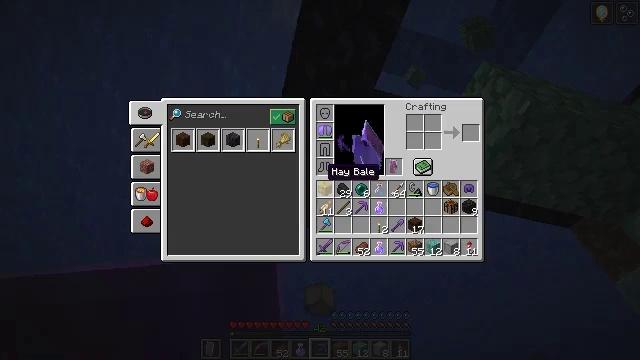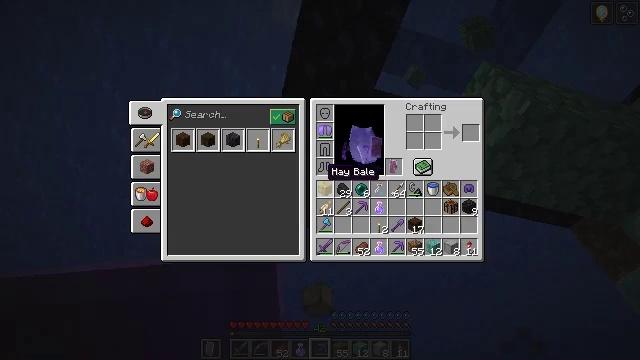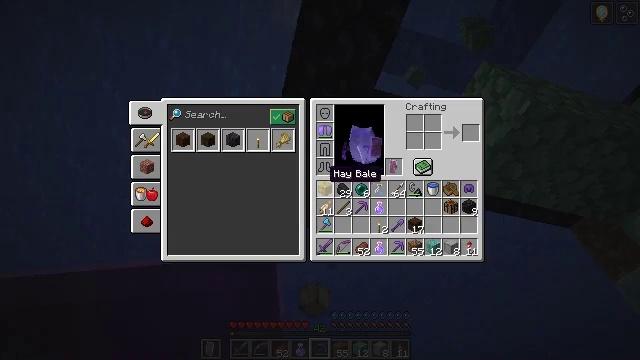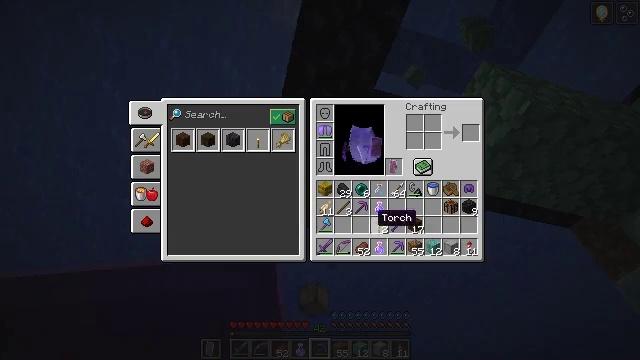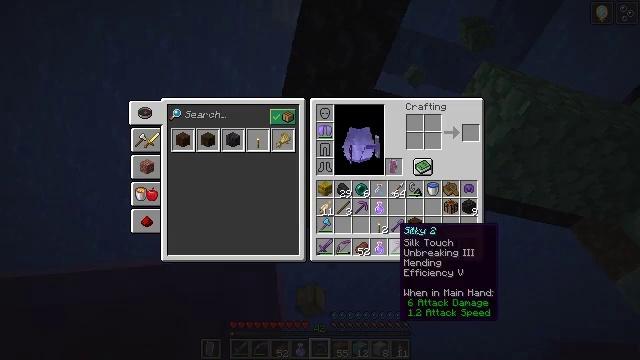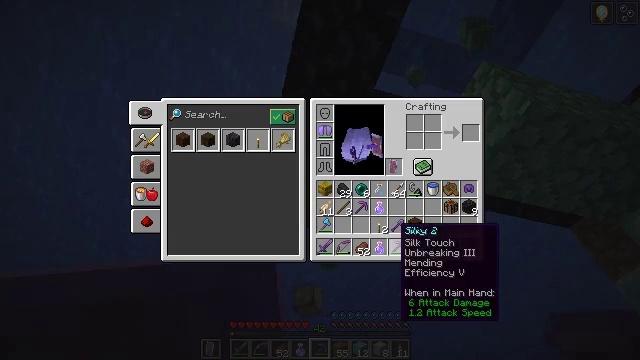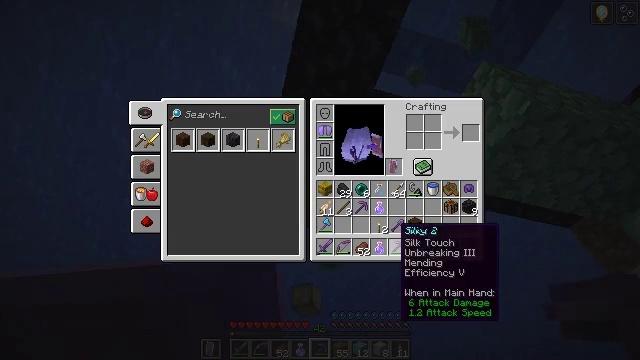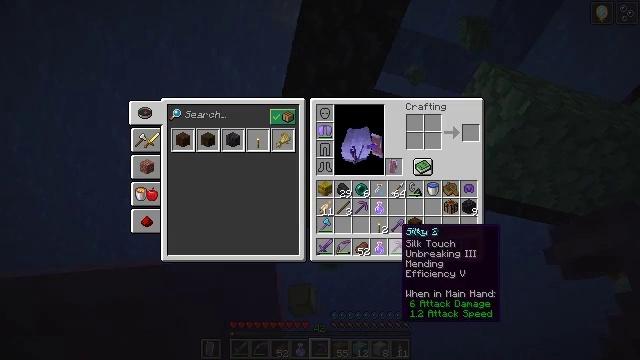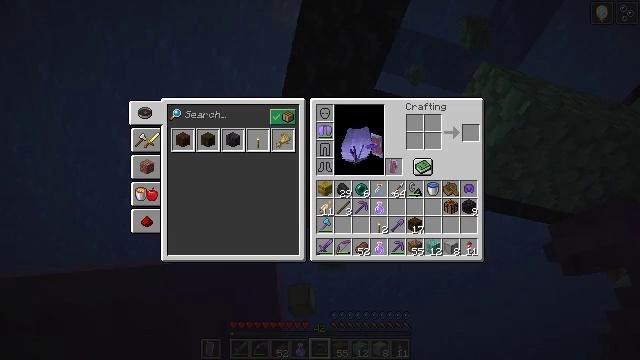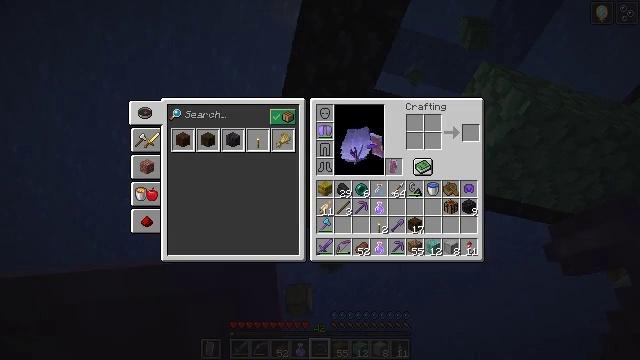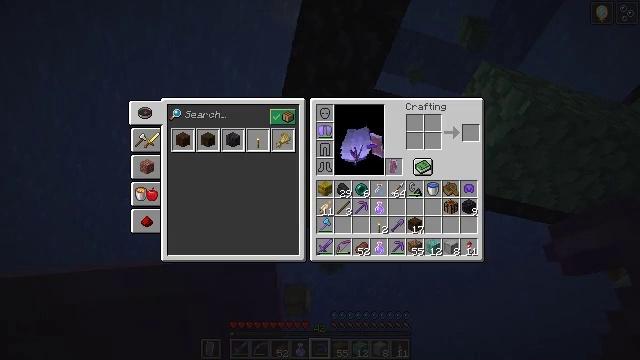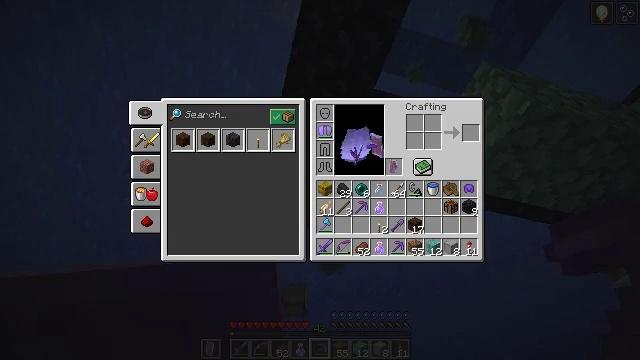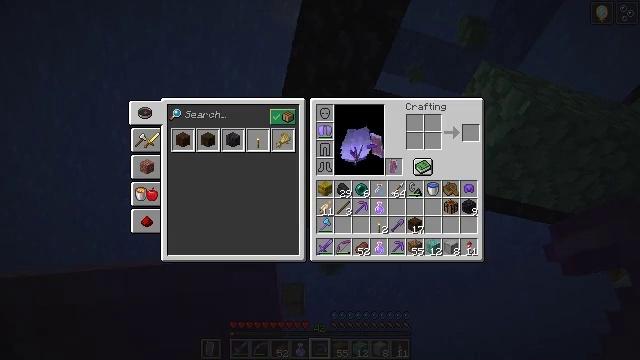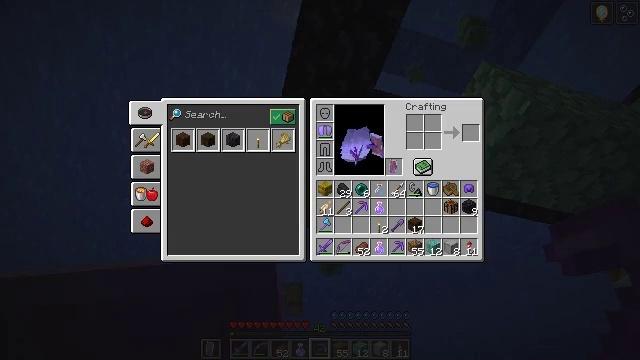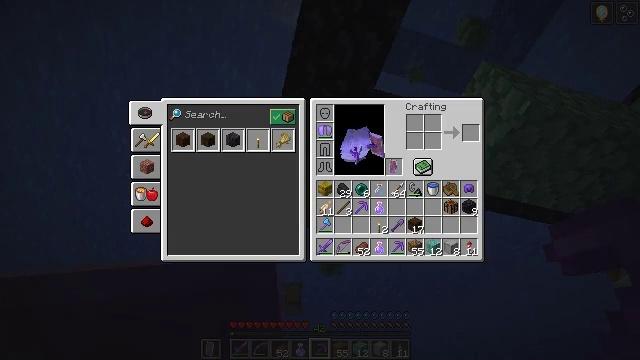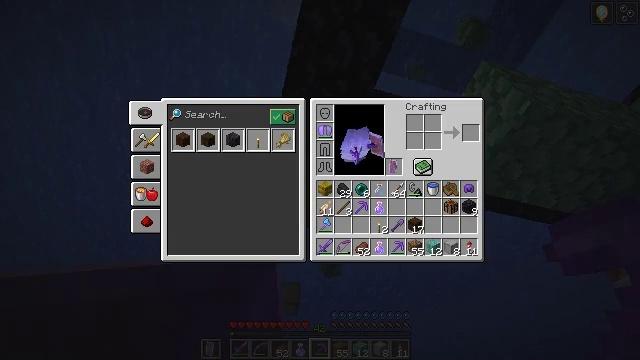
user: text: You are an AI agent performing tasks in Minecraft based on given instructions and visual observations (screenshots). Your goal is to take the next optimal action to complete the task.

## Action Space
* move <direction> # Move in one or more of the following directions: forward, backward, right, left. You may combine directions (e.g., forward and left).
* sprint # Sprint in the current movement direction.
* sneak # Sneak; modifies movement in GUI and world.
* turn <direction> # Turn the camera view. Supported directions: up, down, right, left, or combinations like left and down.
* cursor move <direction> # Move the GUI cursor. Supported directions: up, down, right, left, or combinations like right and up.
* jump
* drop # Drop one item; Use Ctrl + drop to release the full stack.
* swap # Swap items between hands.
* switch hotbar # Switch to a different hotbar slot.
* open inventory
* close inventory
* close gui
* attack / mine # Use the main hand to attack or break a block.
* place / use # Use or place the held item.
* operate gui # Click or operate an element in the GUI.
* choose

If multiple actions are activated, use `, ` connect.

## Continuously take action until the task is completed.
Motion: motion action
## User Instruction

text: Mine dirt from the ground.
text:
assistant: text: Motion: open inventory
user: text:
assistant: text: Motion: open inventory
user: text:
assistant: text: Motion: turn right and down
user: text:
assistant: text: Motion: turn right and down
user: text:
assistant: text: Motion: no_op
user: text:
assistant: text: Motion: no_op
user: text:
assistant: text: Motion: no_op
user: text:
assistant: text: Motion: turn right and down
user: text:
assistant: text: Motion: turn down
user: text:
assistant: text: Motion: no_op
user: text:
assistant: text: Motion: no_op
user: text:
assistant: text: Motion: no_op
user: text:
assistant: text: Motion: turn right
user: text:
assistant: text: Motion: no_op
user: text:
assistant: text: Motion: no_op
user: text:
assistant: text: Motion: turn up
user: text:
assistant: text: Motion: no_op
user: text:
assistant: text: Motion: sneak
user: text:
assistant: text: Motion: sneak
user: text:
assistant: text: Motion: sneak
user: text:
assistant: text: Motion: sneak
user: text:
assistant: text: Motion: sneak, attack / mine
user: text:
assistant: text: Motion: sneak, attack / mine
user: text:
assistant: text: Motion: sneak, attack / mine
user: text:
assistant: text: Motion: sneak, attack / mine
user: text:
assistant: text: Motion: sneak, turn up
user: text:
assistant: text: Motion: sneak, turn up
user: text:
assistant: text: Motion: sneak
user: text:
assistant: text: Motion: sneak
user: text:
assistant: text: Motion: sneak